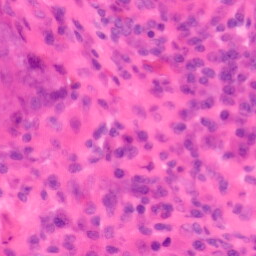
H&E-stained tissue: Colon